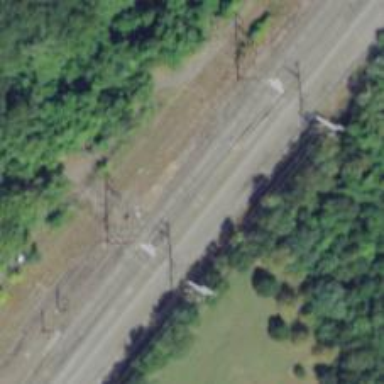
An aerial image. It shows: Railway track with contact line for electrification.